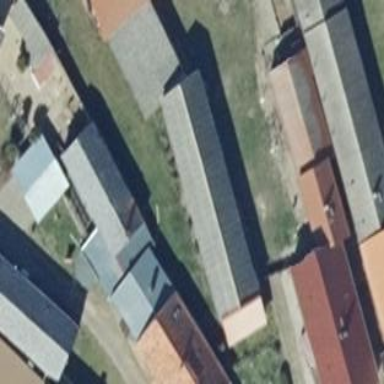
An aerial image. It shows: Building with gabled roof oriented along and colored grey.